Question: I have some C++ classes like this:

The class which controls replaying of messages is 'ReplayController'. By composition, it contains a 'switch_controller' and a 'cti_client_controller object'. These objects are which know how to handle 'switches' and 'cti' clients respectively.
Is there a name for this structure? Is it a design pattern?
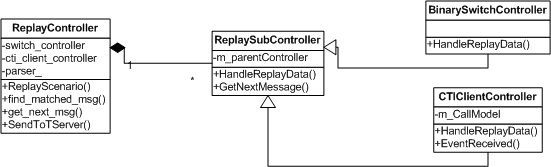
Answer: Even the diagram looks familiar to

(source: wiki).
This looks like the <URL>.